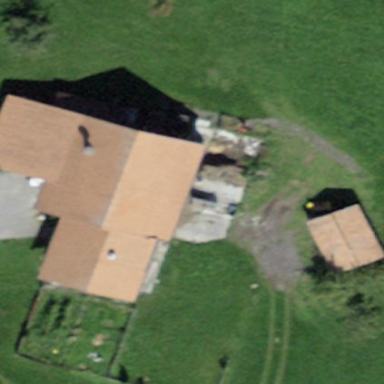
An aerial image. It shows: Farm building.